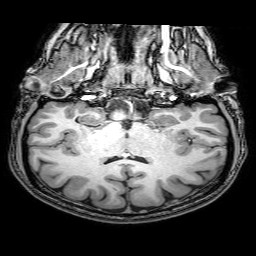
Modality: T1w
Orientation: sagittal
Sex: female
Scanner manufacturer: philips
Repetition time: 0.008206 s
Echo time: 0.00376 s